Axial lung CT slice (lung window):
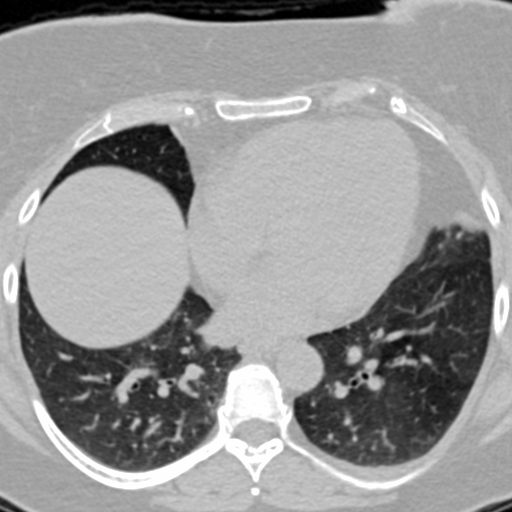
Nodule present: no